Field crop: maize
Growth stage: 1
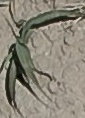
Species: sorghum